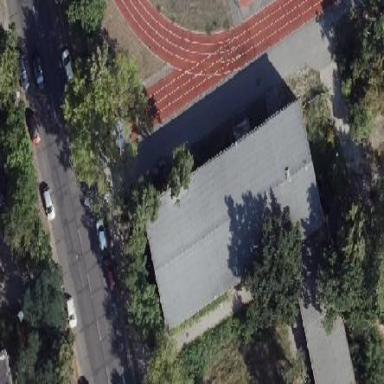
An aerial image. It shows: School building with gabled roof.